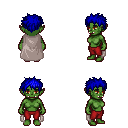
a pixel art fantasy rpg character, female body template, orc, green skin, gray cape, red pants, blue bedhead hairstyle, four views (front, back, left, right), 2x2 character sprite sheet, small pixel art, hard edges, no anti-aliasing